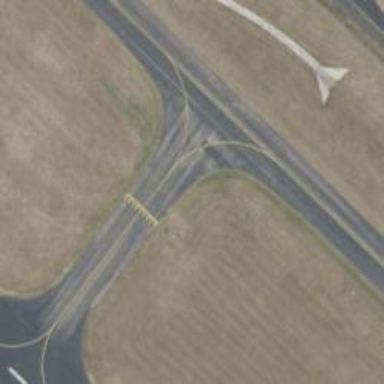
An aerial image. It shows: Image of taxiway at airport.